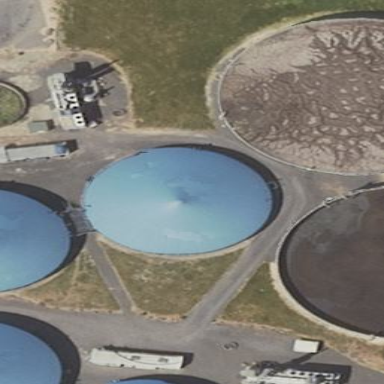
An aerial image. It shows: Digester building.